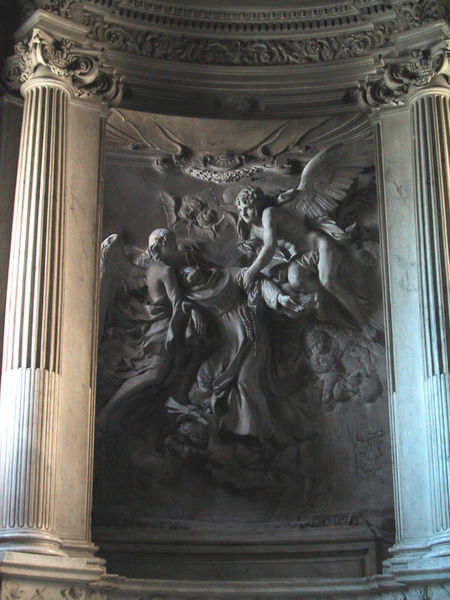
Titel: Altarrelief  mit Darstellung der Ekstase des hl. Franziskus
Künstler: Giovanni Lorenzo Bernini
Standort: Rom, S. Pietro in Montorio, Capella Raimondi (EU - I - Latium)
Schlagwörter: blau, dunkel, flügel, nackt, menschen, marmor, säule, säulen, gürtel, ornament, mensch, stein, tragen, kirche, kutte, engel, relief, kette, verzierung, nische, ionisch, hilfe, mönch, heiliger, rettung, kriche, unterstützung